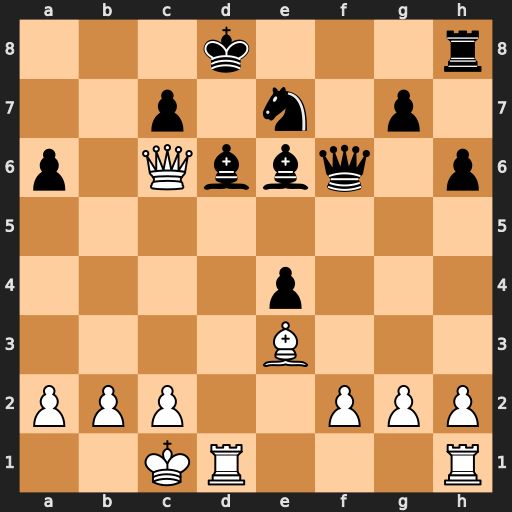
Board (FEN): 3k3r/2p1n1p1/p1Qbbq1p/8/4p3/4B3/PPP2PPP/2KR3R
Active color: w
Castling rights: -
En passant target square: -
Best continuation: Rxd6+ cxd6 Bb6#